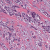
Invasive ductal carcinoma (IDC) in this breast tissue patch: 1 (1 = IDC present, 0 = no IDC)